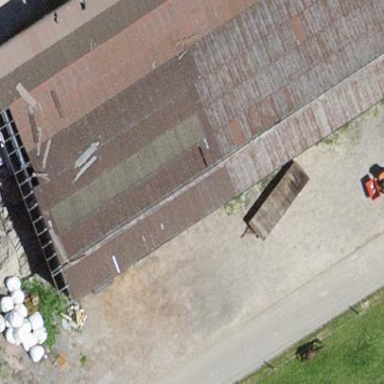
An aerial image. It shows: Rural barn.